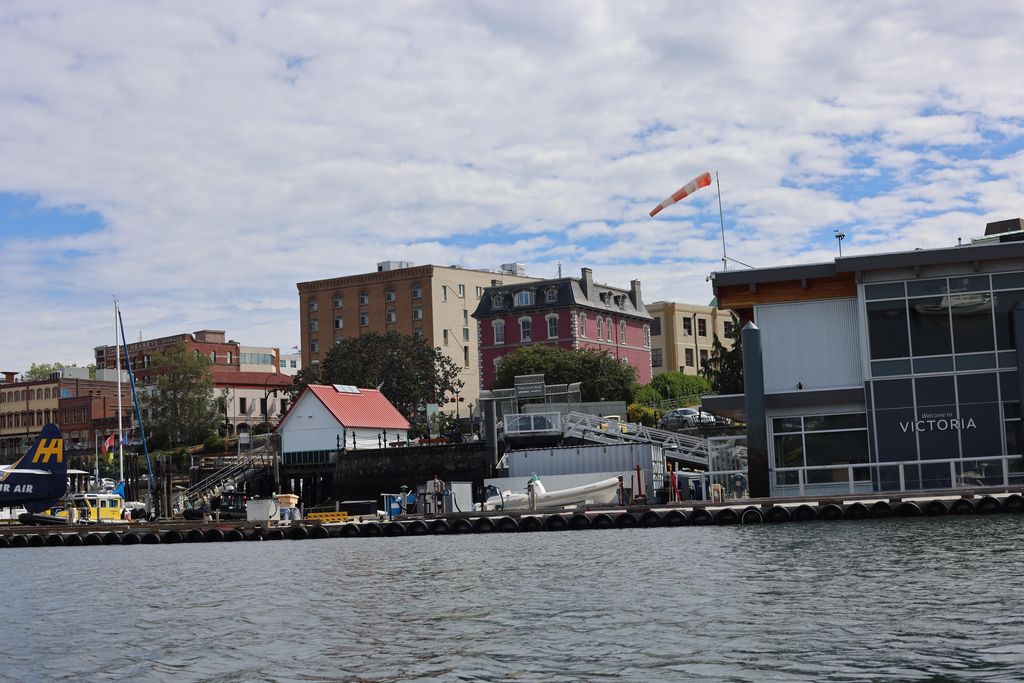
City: victoria